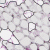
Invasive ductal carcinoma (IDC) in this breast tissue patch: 0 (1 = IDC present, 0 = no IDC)